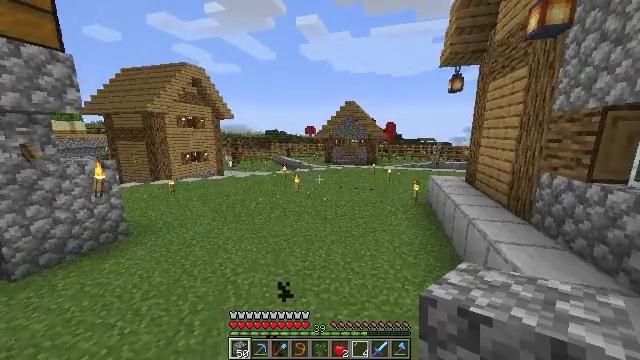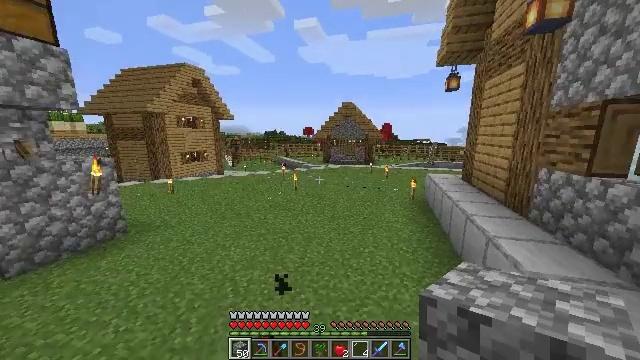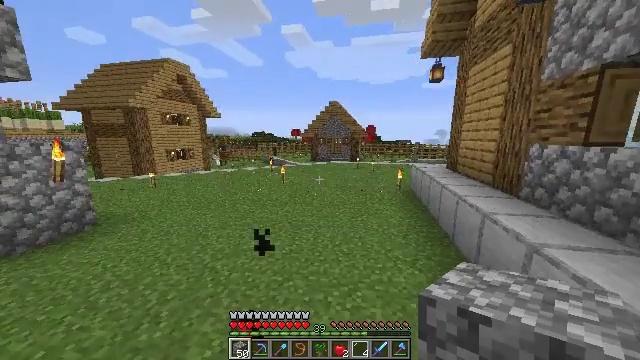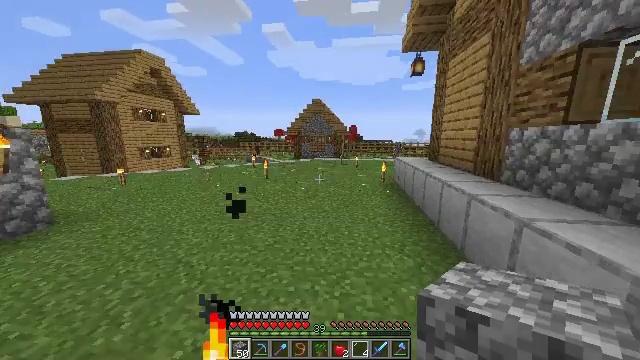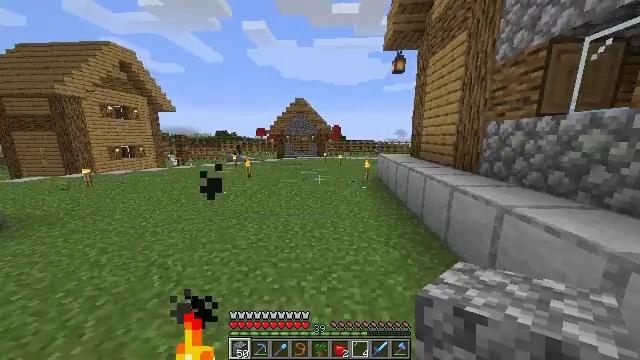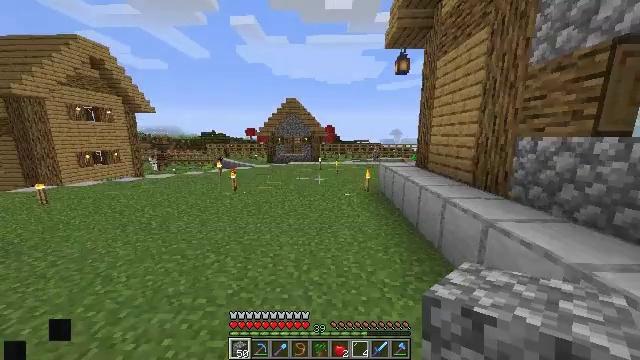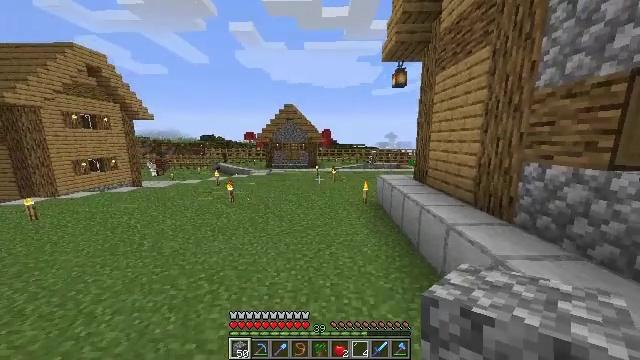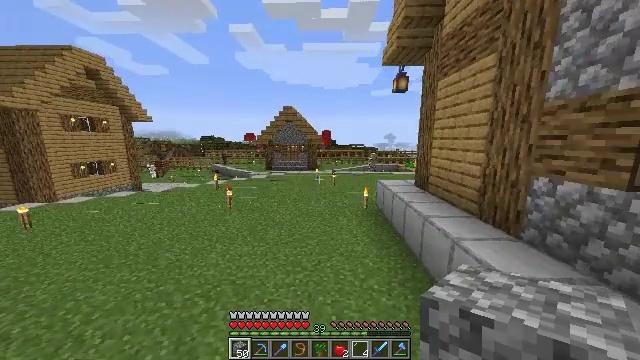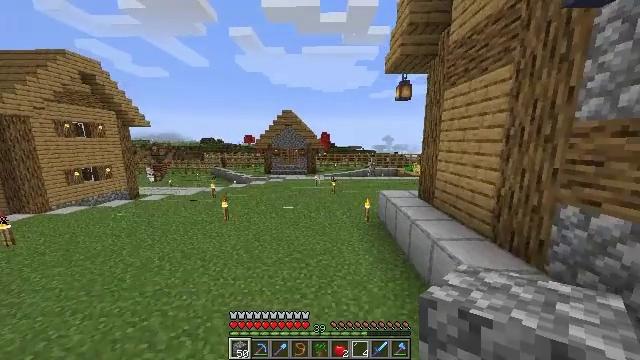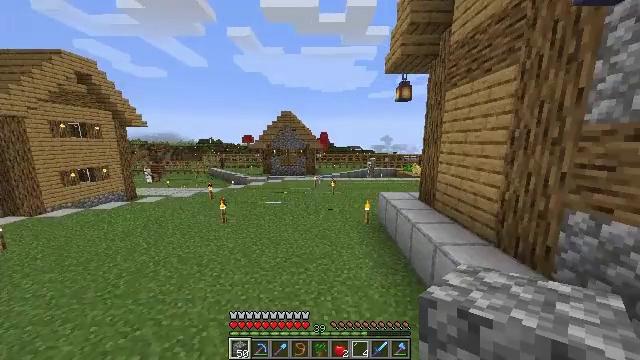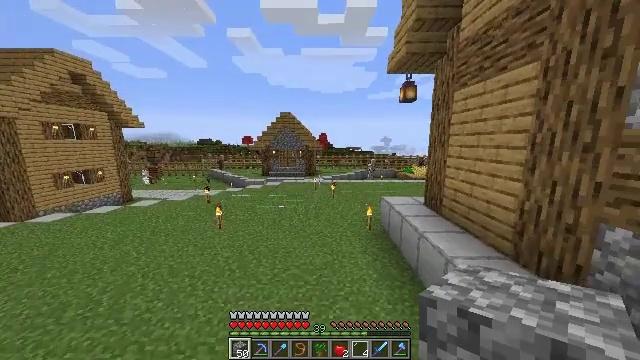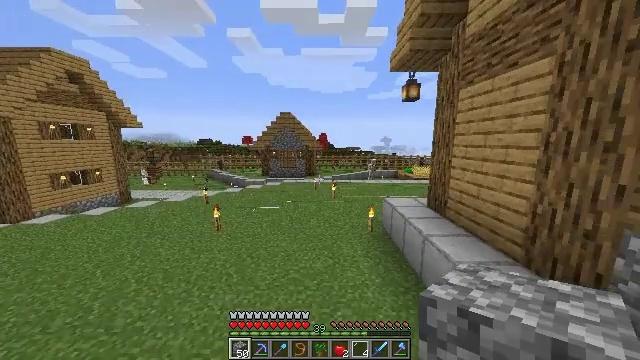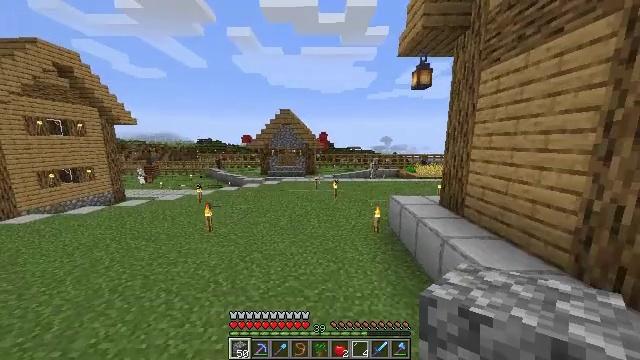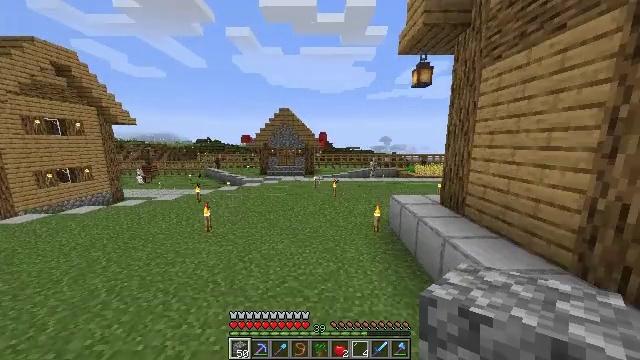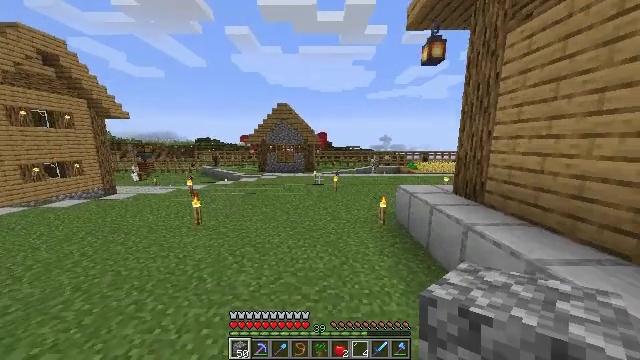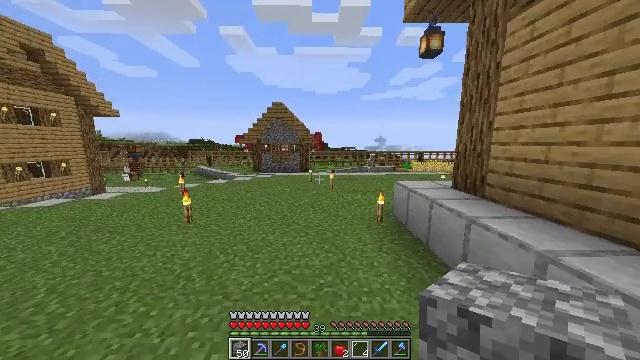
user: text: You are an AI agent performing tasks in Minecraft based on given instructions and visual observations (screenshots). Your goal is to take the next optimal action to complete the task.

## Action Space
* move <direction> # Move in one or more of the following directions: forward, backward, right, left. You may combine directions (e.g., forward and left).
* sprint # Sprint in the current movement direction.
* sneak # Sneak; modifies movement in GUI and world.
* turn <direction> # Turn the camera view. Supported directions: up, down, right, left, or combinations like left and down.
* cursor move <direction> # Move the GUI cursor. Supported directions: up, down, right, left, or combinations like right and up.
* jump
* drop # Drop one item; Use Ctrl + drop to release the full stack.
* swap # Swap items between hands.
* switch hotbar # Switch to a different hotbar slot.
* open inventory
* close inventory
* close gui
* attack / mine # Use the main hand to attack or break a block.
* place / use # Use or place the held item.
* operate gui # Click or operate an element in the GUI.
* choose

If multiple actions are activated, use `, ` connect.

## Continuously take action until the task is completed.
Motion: motion action
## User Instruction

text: Harvest mossy cobblestone for building.
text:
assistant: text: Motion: move forward, jump
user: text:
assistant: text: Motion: move forward, sprint, turn right, jump
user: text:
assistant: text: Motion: move forward, sprint, turn right, jump
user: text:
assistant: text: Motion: move forward, sprint, turn right, jump
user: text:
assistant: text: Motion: move forward, sprint, turn right, jump
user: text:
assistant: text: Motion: move forward, sprint, jump
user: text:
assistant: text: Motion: move forward, jump
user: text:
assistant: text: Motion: move forward, jump
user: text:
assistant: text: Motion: move forward, jump
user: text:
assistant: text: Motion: move forward, jump
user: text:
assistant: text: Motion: move forward, jump
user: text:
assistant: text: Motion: move forward, jump
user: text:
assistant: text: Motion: move forward, jump
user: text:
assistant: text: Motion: move forward, sprint, jump
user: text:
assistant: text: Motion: move forward, sprint, turn right, jump
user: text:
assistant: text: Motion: move forward, sprint, turn right, jump
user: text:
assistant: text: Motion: move forward, sprint, jump
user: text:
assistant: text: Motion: move forward, sprint, jump
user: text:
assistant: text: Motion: move forward, sprint, jump
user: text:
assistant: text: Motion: move forward, jump
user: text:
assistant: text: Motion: move forward, turn right and down, jump
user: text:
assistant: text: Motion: move forward, turn right and down, jump
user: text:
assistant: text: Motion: move forward, turn right and down, jump
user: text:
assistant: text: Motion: move forward, jump
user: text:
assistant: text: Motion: move forward, jump
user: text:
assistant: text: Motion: move forward, jump
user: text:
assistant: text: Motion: move forward, jump
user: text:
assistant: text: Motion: move forward, sprint, jump
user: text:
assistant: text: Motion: move forward, sprint, jump
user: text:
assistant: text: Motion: move forward, sprint, jump